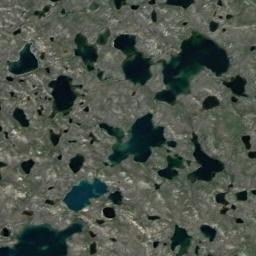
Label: wetland